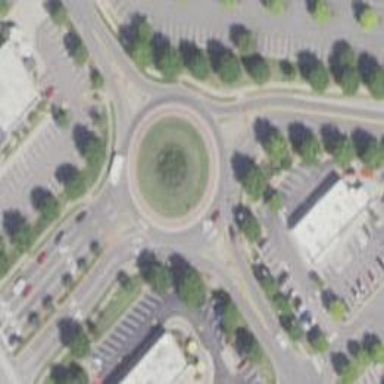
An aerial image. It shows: Unclassified road with asphalt surface leading to roundabout.